Interaction volume radius: 5 \u00c5
Interaction volume height: 25 \u00c5
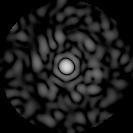
Disorder parameter: 0.8178